Question: I found this material online, I do not understand why equation (5) is
equal to equation (6)? How to deduct?
Given a dictionary D, a vector x has sparsity s if it can
be written exactly as a linear combination of s columns of
D. An important result that underlies all Sparse representation
classification frameworks is the guarantee provided by the sparse
recovery result that for a feature vector x with sparsity bounded
from above by a constant depending on D, x can be recovered by

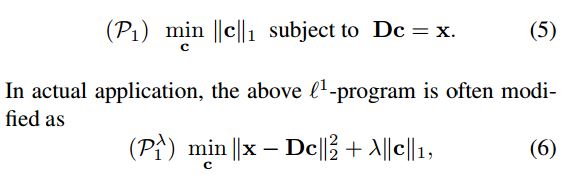
Answer: This is not an example of a Lagrange multiplier, and the two equations are not equivalent. However, the paper doesn't claim this: the text states that formula (5) is "modified" to get formula (6).
Using a Lagrange multiplier would lead to a coupled system of two equations. Note how formula (6) doesn't exactly enforce the constraint 'Dc=x', it only minimizes its residual. That's not the same thing. The solution 'c' of (6) will typically not satisfy 'Dc=x', whereas the solution 'c' of (5) always has to satisfy it by definition.
What (6) actually does is express the constraint using a penalty term. The parameter 'lambda' expresses how much emphasis is put on minimizing the l1-norm of c versus minimizing the residual of the constraint 'x - Dc'.
So, (5) puts a hard constraint on the permitted values 'c', whereas (6) basically says, "I've got these two things I'd both like to be somewhat small... find me a good compromise."